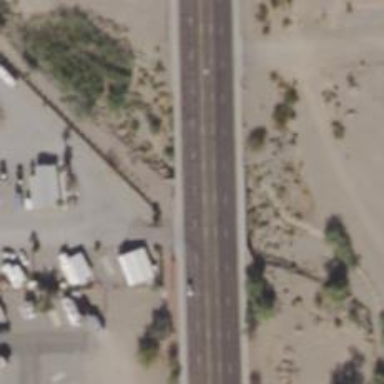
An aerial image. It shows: Trunk highway bridge with asphalt surface.